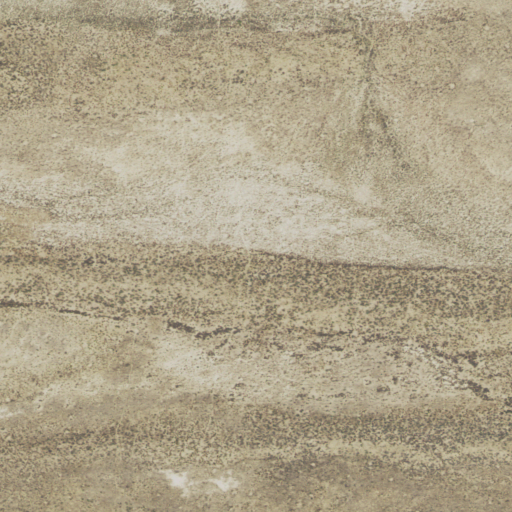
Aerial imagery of valley in Wyoming named Fourth of July Wash containing only shrub